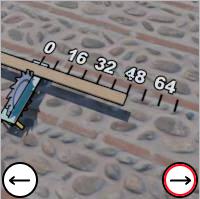
Task: length
Answer: 48
First scale value: 16.0